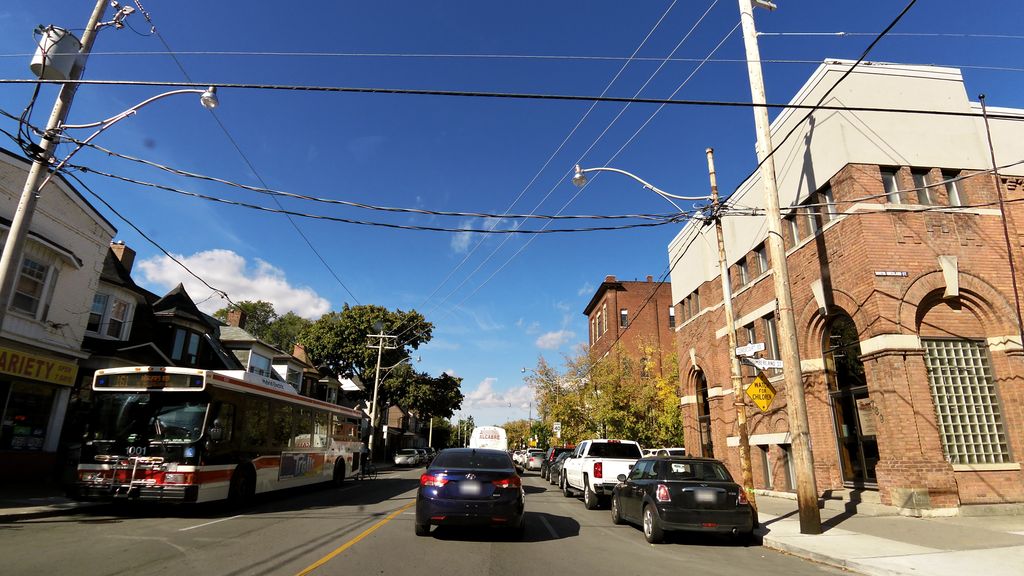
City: toronto